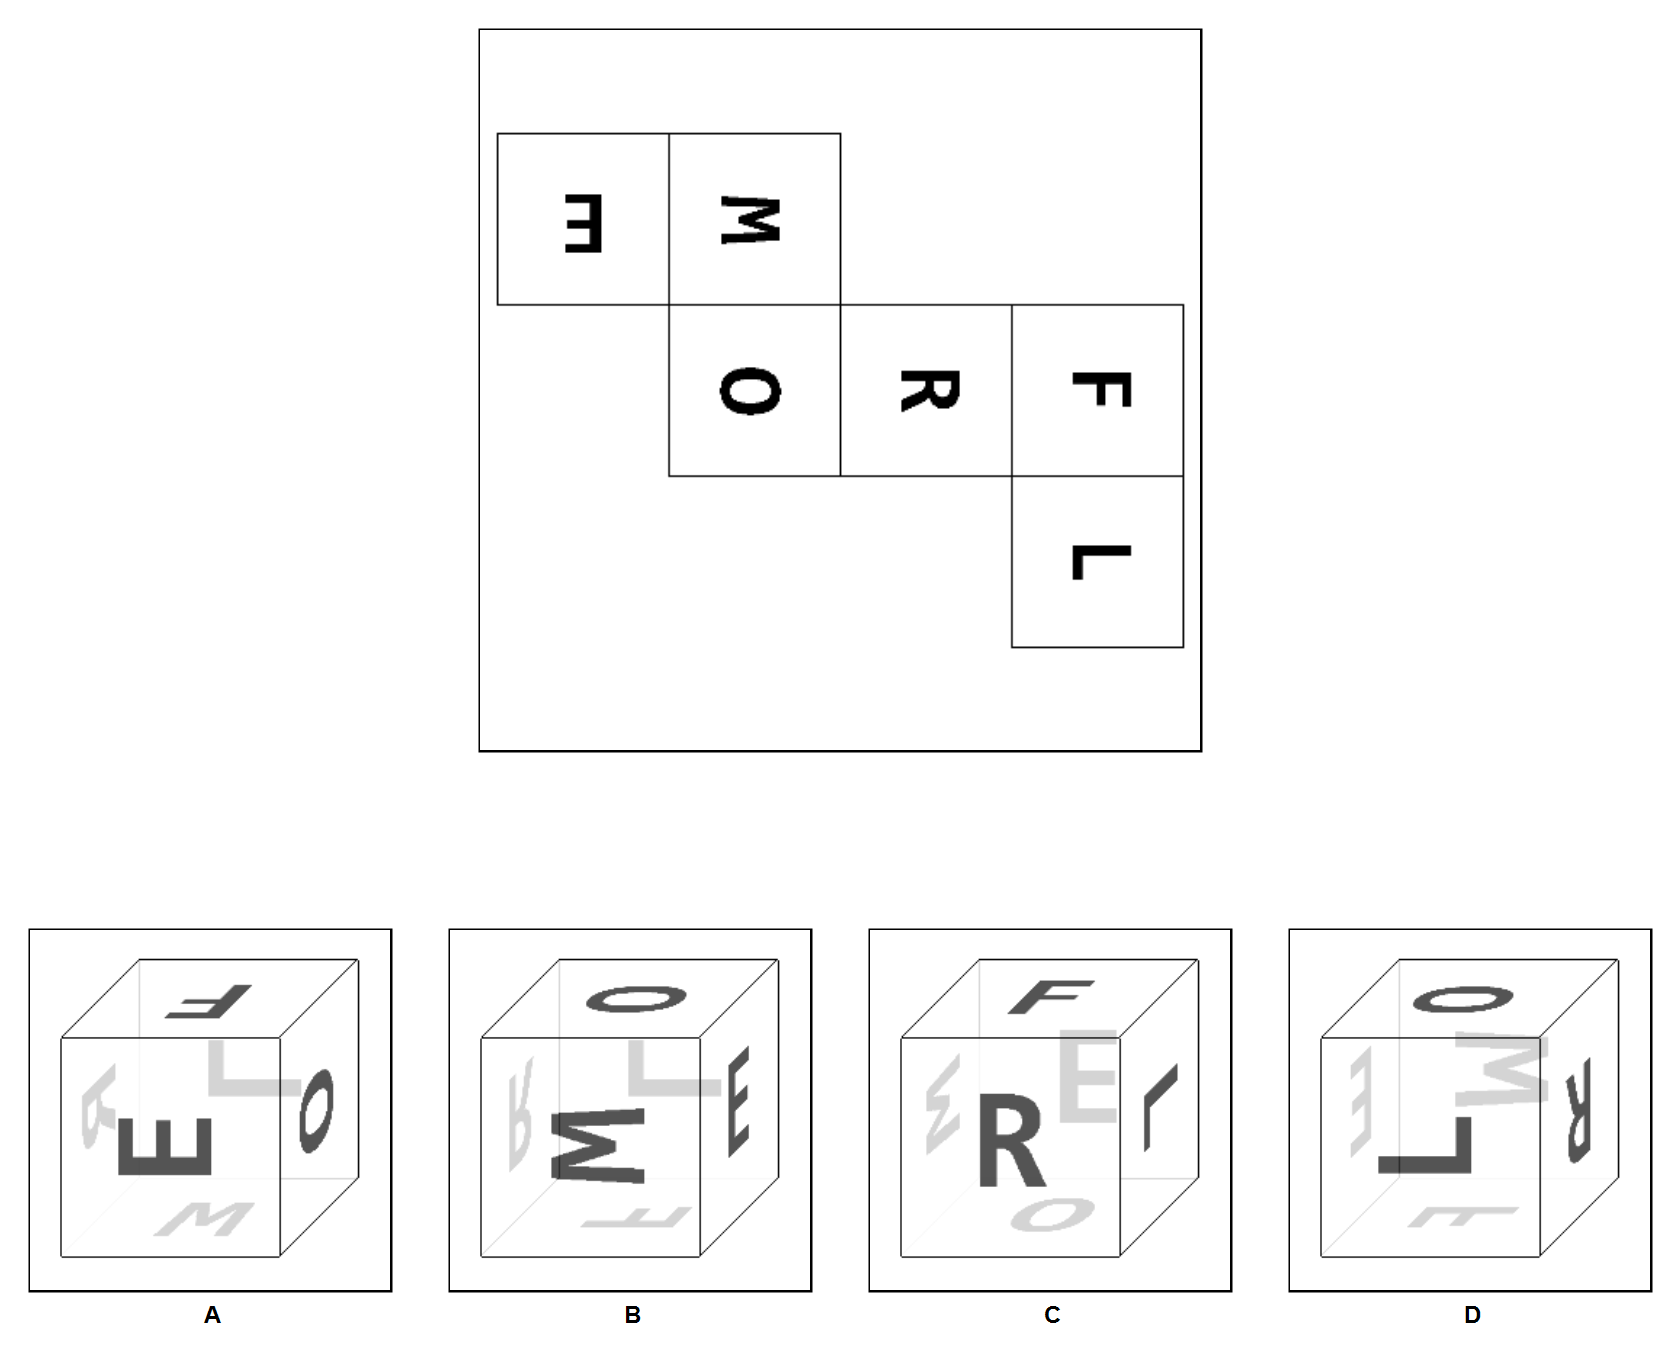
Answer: A